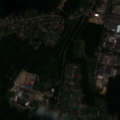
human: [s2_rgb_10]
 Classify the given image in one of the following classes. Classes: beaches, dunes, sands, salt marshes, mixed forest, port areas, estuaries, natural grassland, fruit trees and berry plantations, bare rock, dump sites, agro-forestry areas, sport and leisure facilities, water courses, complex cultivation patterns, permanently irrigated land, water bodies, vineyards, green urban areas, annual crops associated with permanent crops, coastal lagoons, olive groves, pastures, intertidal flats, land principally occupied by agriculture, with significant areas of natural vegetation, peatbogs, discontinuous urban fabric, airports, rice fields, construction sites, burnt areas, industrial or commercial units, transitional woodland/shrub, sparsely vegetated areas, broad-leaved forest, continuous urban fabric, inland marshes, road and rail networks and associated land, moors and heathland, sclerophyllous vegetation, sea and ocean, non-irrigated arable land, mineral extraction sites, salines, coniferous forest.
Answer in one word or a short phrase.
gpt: discontinuous urban fabric, industrial or commercial units, green urban areas, complex cultivation patterns, mixed forest, transitional woodland/shrub